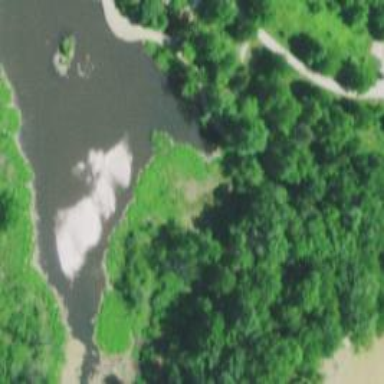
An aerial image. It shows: Pond surrounded by natural water.